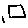
Label: square